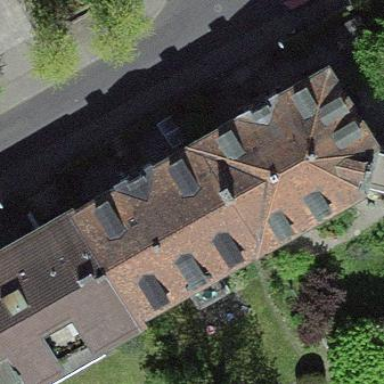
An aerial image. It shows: Apartment building with hipped roof.